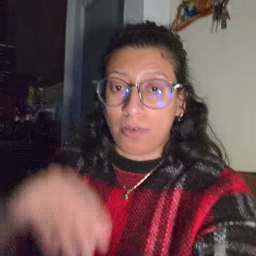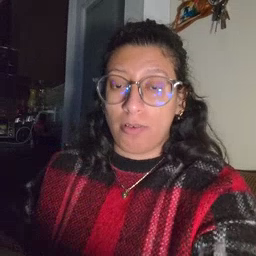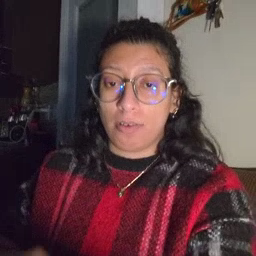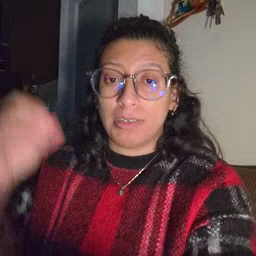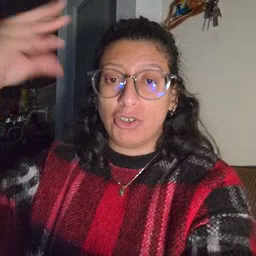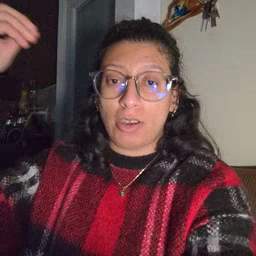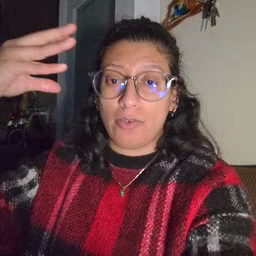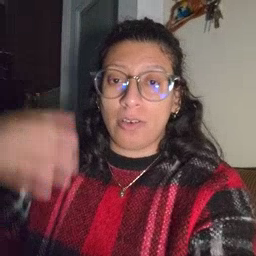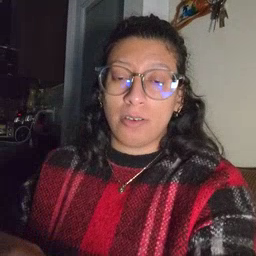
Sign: shower